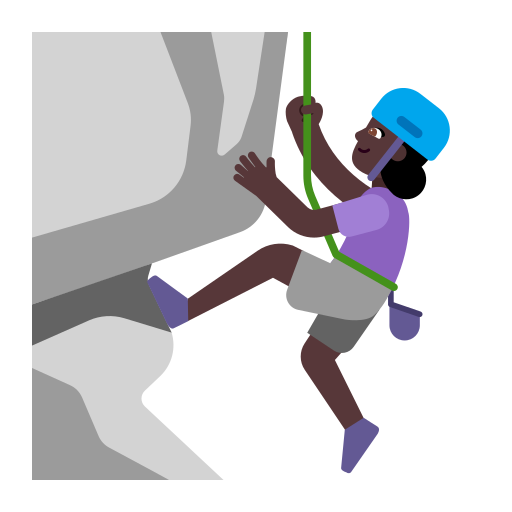
woman climbing flat dark